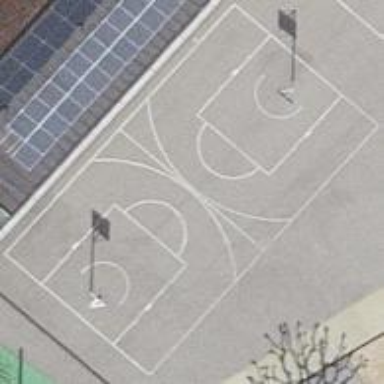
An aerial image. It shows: Basketball court in the leisure land pitch.